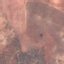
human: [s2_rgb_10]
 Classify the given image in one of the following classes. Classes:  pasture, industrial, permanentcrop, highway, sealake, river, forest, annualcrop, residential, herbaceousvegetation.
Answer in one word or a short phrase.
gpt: PermanentCrop